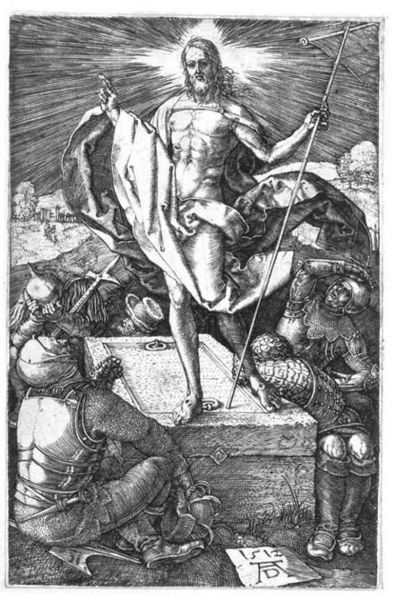
Titel: Die Auferstehung
Künstler: Albrecht Dürer
Standort: Karlsruhe
Institution: Staatliche Kunsthalle Karlsruhe
Schlagwörter: akt, baum, dunkel, felsen, gott, gruppe, hand, haut, himmel, mann, nackt, schatten, schlaf, umhang, weiß, bäume, landschaft, menschen, sitzen, brust, finger, grau, hell, hut, hüte, kopfbedeckungen, licht, männer, schwarz, zeichnung, blick, haus, schleier, tuch, wiese, bart, mütze, mützen, augen, falten, sockel, stehen, stein, tod, trauer, hände, signatur, wache, häuser, strauch, busch, sonne, gewand, mantel, stehend, stock, kopfbedeckung, topf, holzschnitt, schlafen, stab, fahne, grafik, graphik, füsse, angst, lanze, soldaten, thron, tafel, muskeln, inschrift, nabel, sandalen, bauch, platte, podest, ad, ring, striche, gestalt, leuchten, blenden, erschrecken, buch, ringe, kreuz, strahlen, weinen, druck, initialen, monogramm, schraffur, radierung, stich, schwert, waffen, soldat, strich, waffe, furcht, schrecken, verbergen, helm, stiefel, beten, kranz, ritter, rüstung, staunen, römer, griffe, schein, verzweiflung, gestus, serie, heiligenschein, leben, erleuchtet, sarg, geblendet, anhänger, nimbus, christus, grab, jesus, jesus christus, ostern, wunden, wundmale, kniend, erhoben, segen, segnen, hellebarde, wächter, erscheinung, heiliger, naturalistisch, speer, dürer, erleuchtung, jünger, aurora, heilig, kupferstich, verstecken, hinfallen, heiland, christentum, auferstehung, gläubige, christi, himmelfahrt, erlöser, sarkophag, rüstungen, halo, grabtuch, albrecht, albrecht dürer, grabstein, pfingsten, ergebenheit, glorie, strahlenkranz, aura, heilgenschein, auferstehen, umfallen, inri, verwunderung, zurückweichen, auferstanden, zuhalten, auferstehung jesu, gloria, auferstandene, aufsehen, sorkophag, e, 1512, 1515, christi auferstehung, grab auserstehung, sar, grabhebung, sarkphag, sarkiphag, heilland, verstekcn, erstauenen, fußma, fußmal